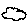
Label: cloud